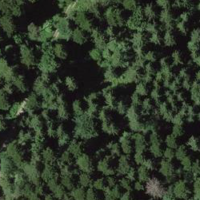
EUNIS habitat code: 43
Species observed at this site:
Petasites albus